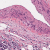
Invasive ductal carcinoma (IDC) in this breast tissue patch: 0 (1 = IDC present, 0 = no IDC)